Field crop: tomato
Growth stage: 1
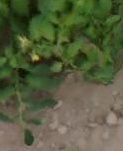
Species: tomato